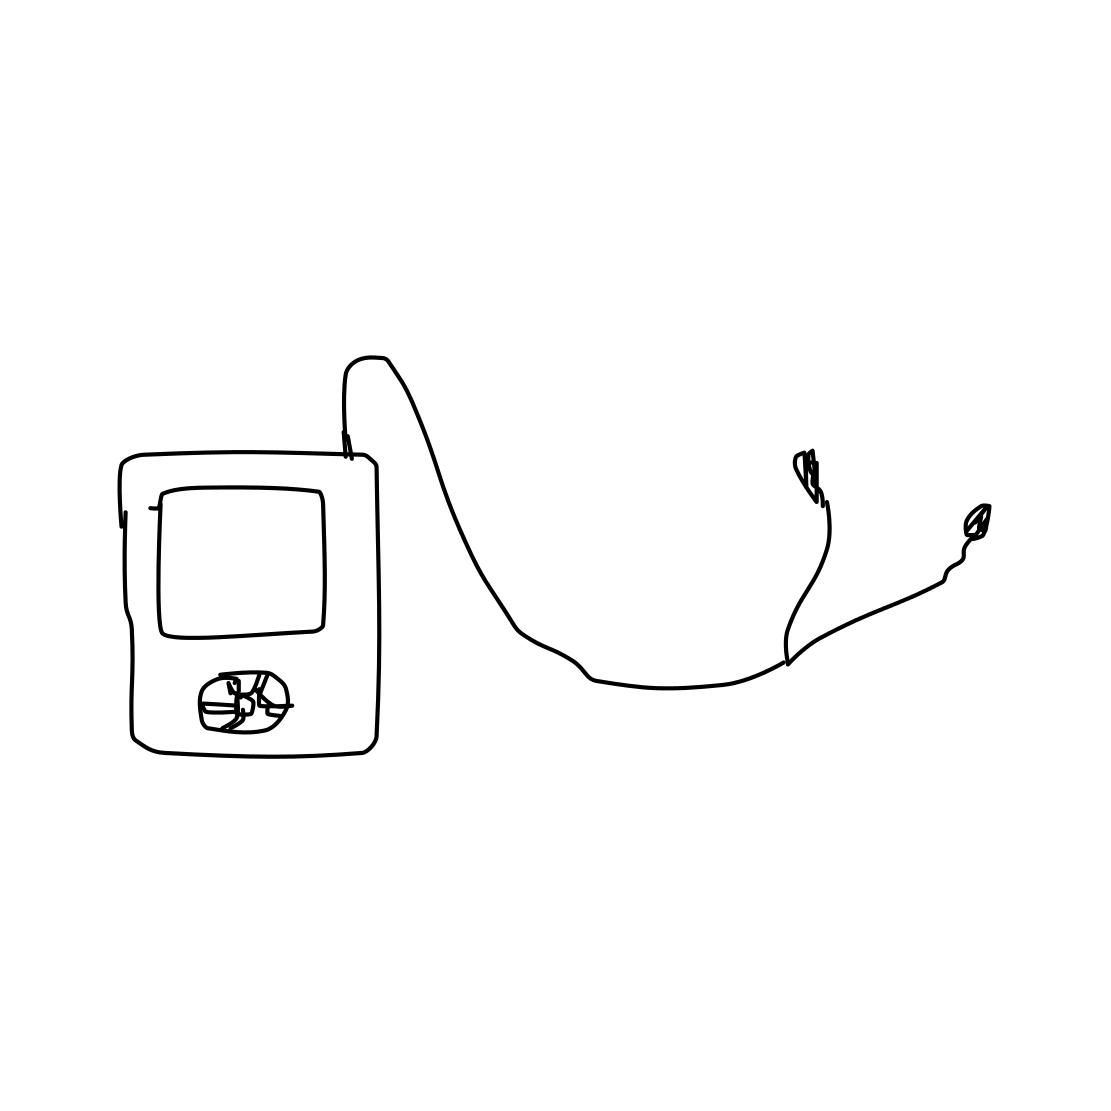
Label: ipod